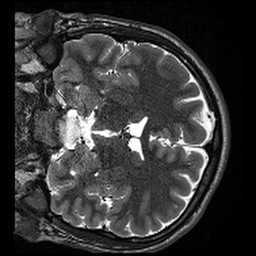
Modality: T2w
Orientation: coronal
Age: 21
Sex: male
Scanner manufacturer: siemens
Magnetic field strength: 3 T
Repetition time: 13.15 s
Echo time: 0.082 s